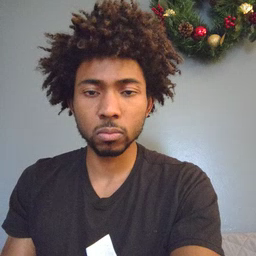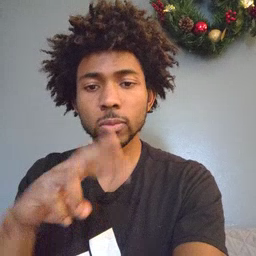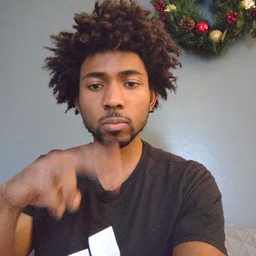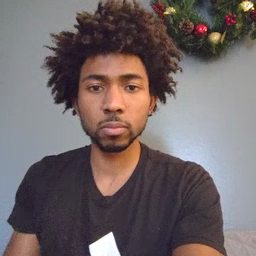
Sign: read